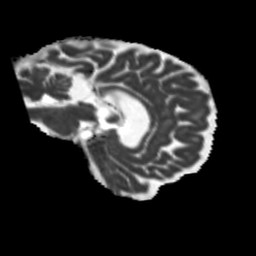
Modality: MD
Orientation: sagittal
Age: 66
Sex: female
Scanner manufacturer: siemens
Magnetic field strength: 3 T
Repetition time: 5.25 s
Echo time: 0.08 s